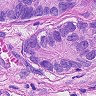
Metastatic tissue present: yes